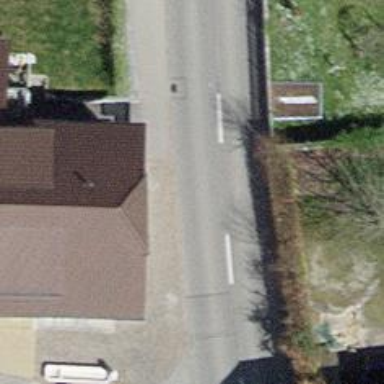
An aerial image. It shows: Tertiary road with asphalt surface and sidewalk on the left.